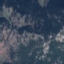
Land use / land cover: HerbaceousVegetation